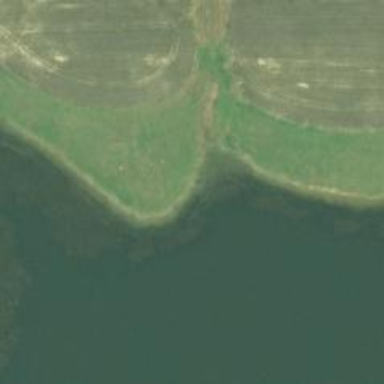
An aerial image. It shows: Reservoir.